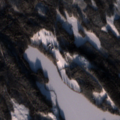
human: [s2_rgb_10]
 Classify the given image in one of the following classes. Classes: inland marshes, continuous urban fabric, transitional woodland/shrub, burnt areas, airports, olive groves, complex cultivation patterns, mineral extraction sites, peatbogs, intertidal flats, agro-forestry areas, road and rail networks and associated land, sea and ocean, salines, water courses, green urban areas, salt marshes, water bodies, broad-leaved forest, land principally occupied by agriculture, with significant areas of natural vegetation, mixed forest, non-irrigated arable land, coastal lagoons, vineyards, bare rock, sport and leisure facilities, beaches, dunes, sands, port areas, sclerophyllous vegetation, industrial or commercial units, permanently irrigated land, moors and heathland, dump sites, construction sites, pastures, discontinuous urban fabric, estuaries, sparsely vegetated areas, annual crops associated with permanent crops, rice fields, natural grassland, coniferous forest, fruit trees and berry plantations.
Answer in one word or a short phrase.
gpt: coniferous forest, mixed forest, water bodies